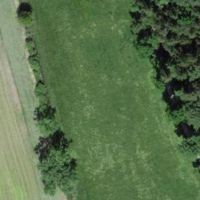
EUNIS habitat code: 52
Species observed at this site:
Campanula trachelium